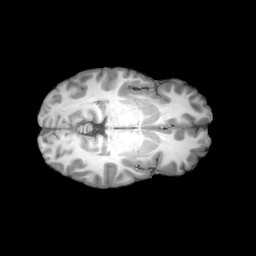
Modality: T1w
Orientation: axial